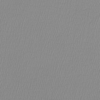
Label: not_dusty